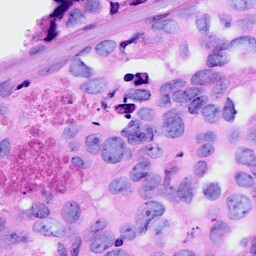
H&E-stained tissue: Breast